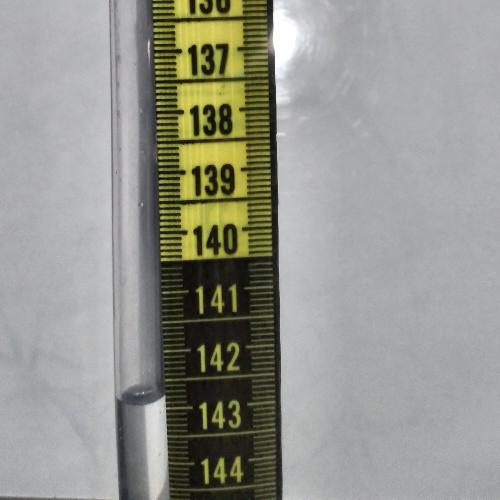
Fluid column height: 142.8 cm